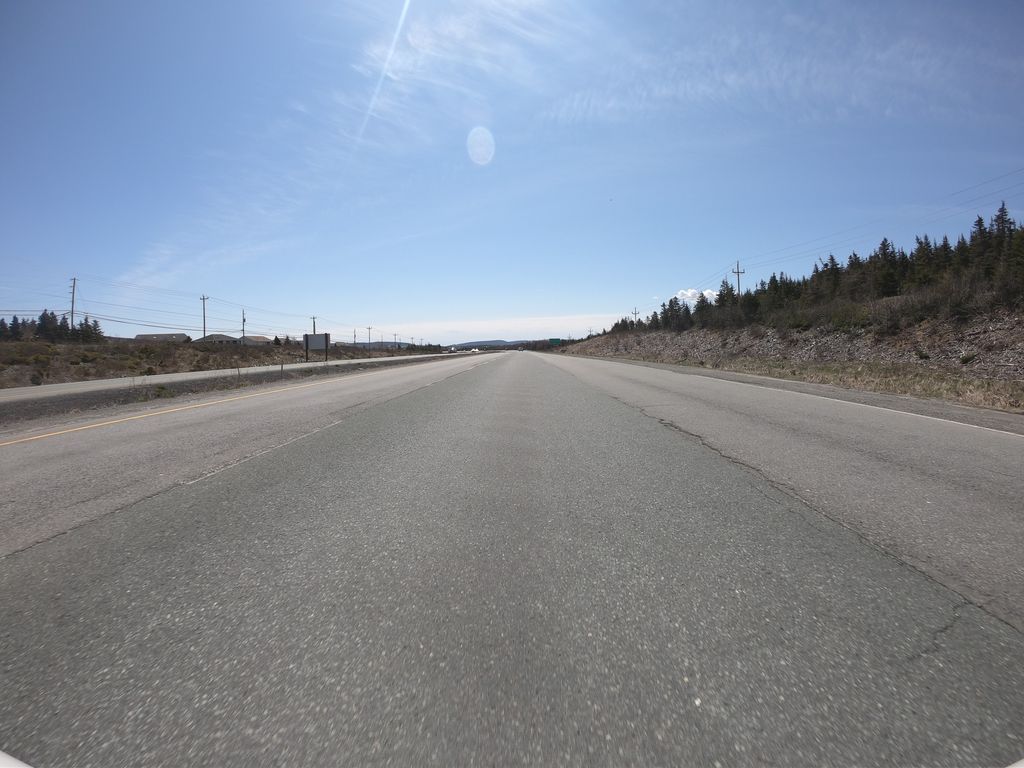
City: st_johns